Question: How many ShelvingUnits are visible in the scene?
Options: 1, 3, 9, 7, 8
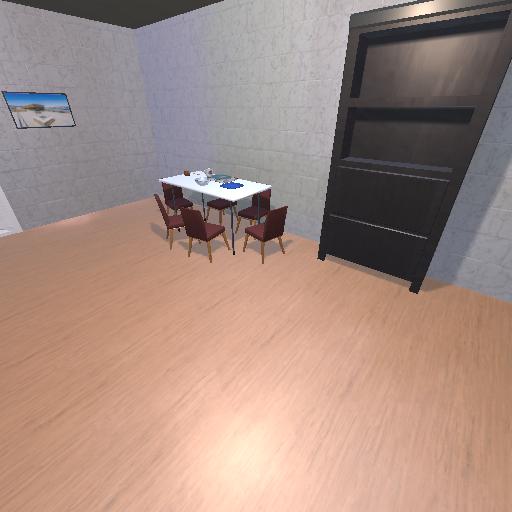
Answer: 1